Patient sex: F
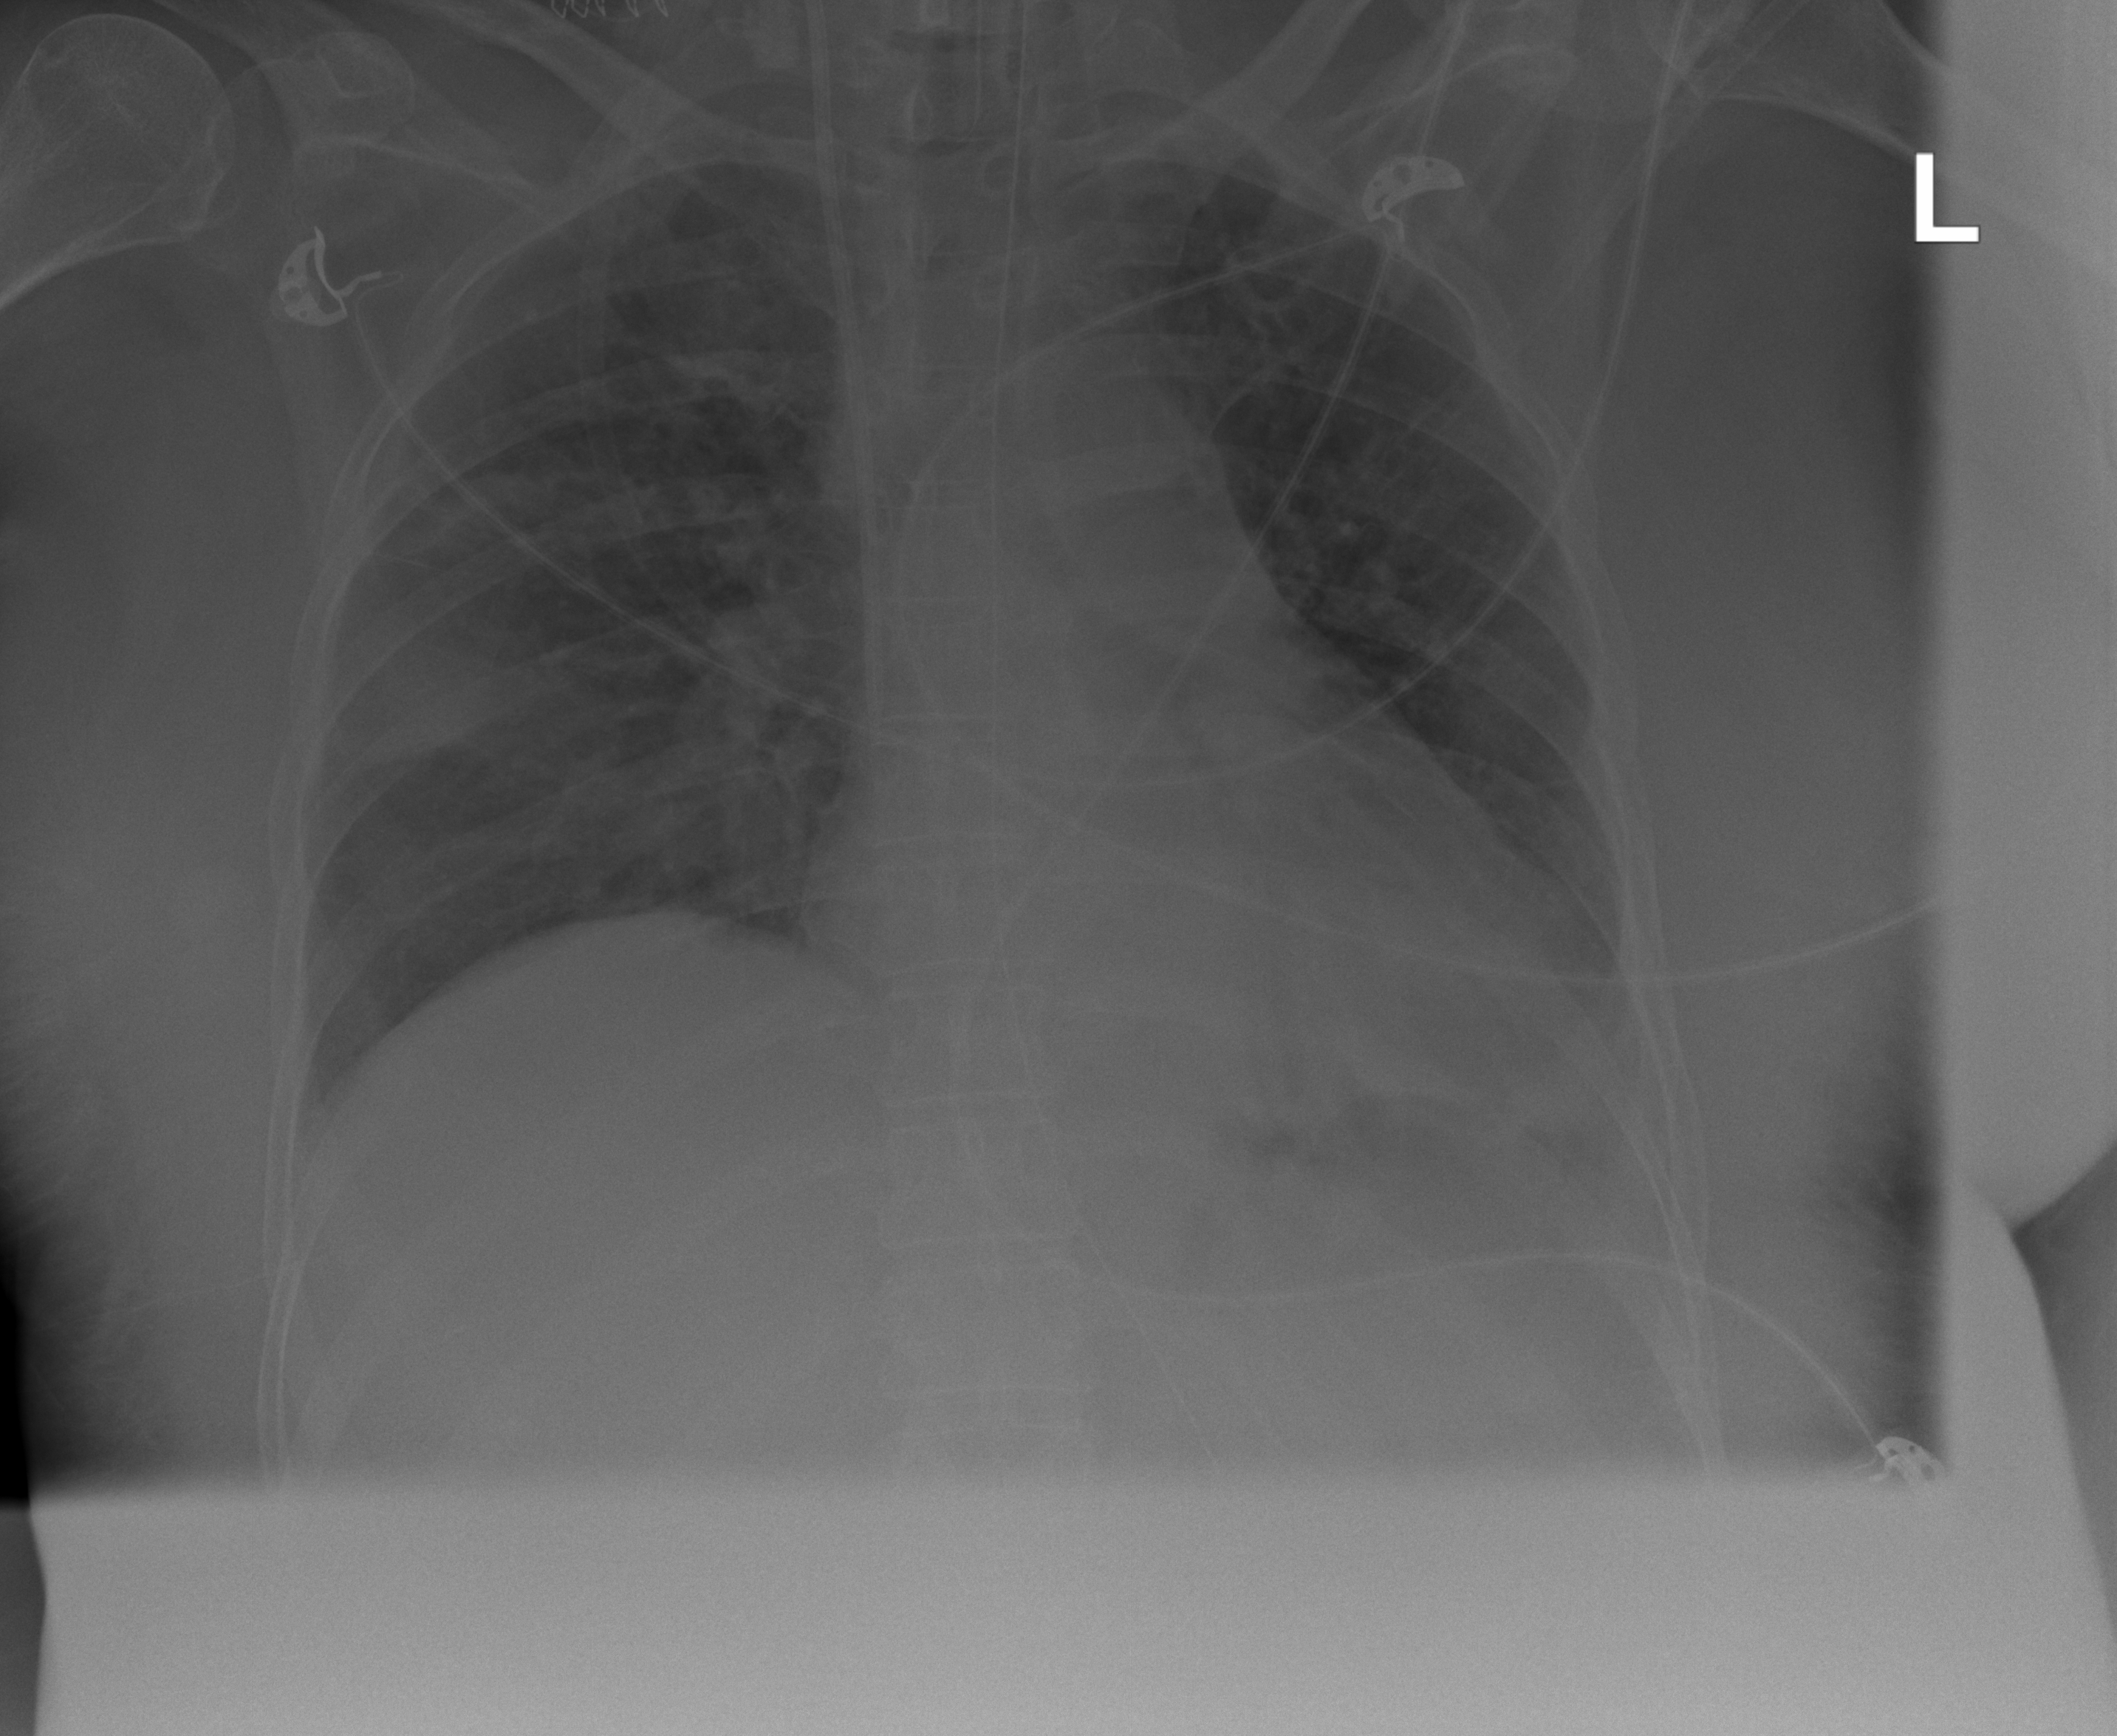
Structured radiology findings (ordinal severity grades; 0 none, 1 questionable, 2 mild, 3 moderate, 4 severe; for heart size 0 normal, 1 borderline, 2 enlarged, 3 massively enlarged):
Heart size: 1
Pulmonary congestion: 2
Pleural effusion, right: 1
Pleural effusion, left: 1
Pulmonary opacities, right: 1
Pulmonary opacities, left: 2
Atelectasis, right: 1
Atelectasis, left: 2